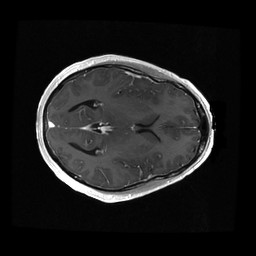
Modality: T1w
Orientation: axial
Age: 51
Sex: female
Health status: ill